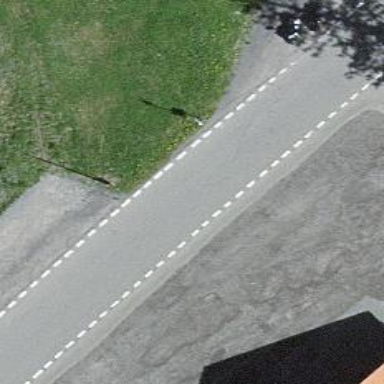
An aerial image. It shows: Bus stop with designated stop position for public transport.